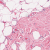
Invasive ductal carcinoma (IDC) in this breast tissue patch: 1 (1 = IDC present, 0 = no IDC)